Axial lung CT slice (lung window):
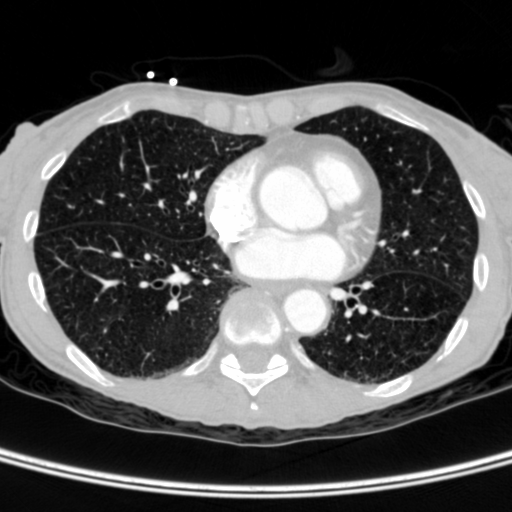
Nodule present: no